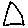
Label: triangle